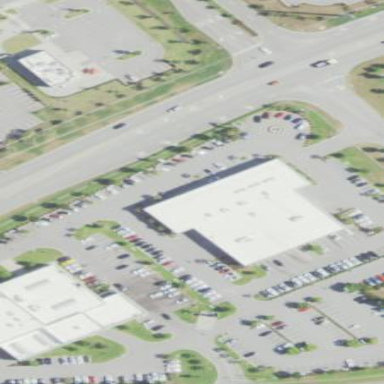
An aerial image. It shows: Building that houses car shop.